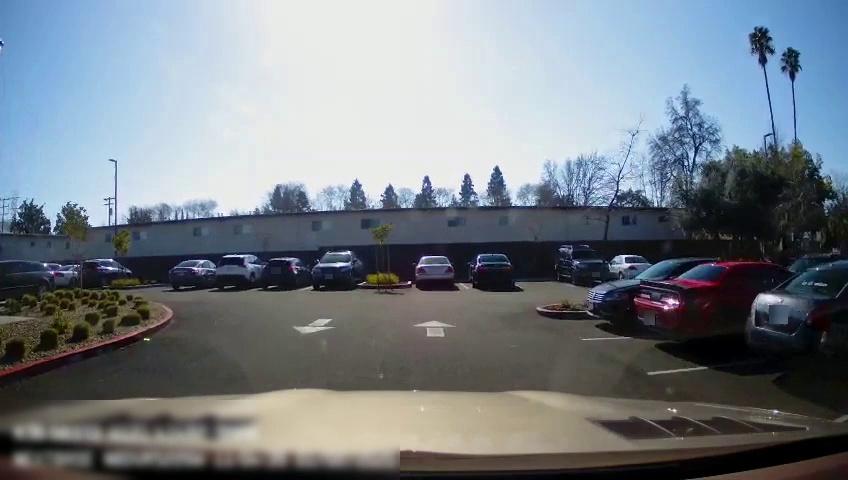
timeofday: Day
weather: Sunny
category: Drivable Space
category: Vehicles | Car
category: Vehicles | Car
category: Vehicles | Car
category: Vehicles | Car
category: Vehicles | Car
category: Vehicles | SUV
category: Vehicles | Car
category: Vehicles | Car
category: Vehicles | SUV
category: Vehicles | Car
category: Vehicles | SUV
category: Vehicles | Car
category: Vehicles | SUV
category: Vehicles | SUV
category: Vehicles | Car